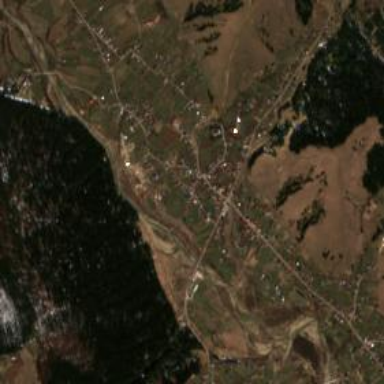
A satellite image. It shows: Village.